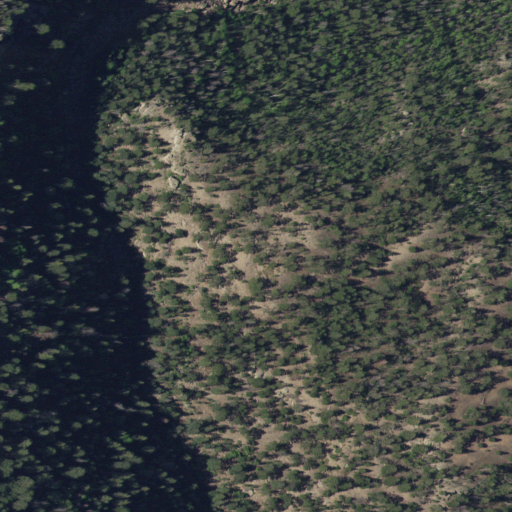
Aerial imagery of mountains in New Mexico named Chuska Mountains containing only evergreen forest